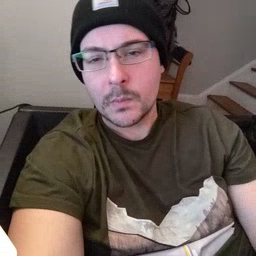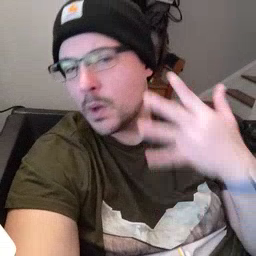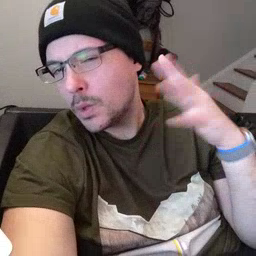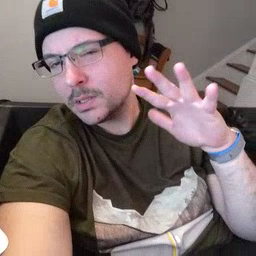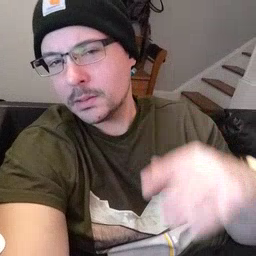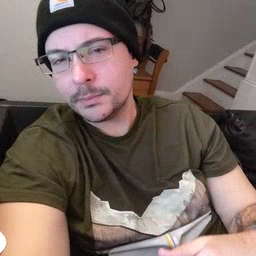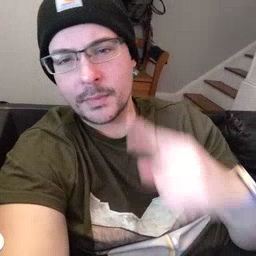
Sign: noisy